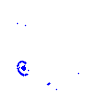
Particle: pion